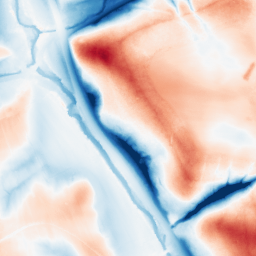
Category: classical
Decomposition family: gaussian_anisotropic
Decomposition parameters: sigma_x: 20
sigma_y: 20
Upsampling method: quartic
Upsampling parameters: scale: 4
Upsampling scale: 4